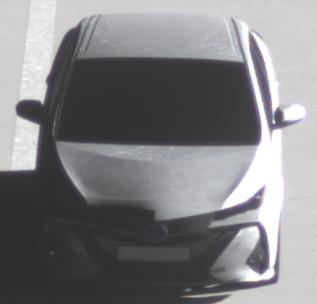
Make: Toyota
Model: Prius 1.8 Plug-In Hybrid
Detailed model: Prius (XW5) Plug-In
Model produced from: 2019/07
Model produced until: 2020/07
Doors: 5
Color: white
Road condition: dry road
Daytime: morning or afternoon
Contrast: high contrast